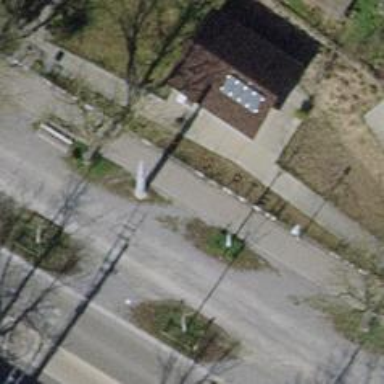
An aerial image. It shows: Avenue of trees.